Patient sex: M
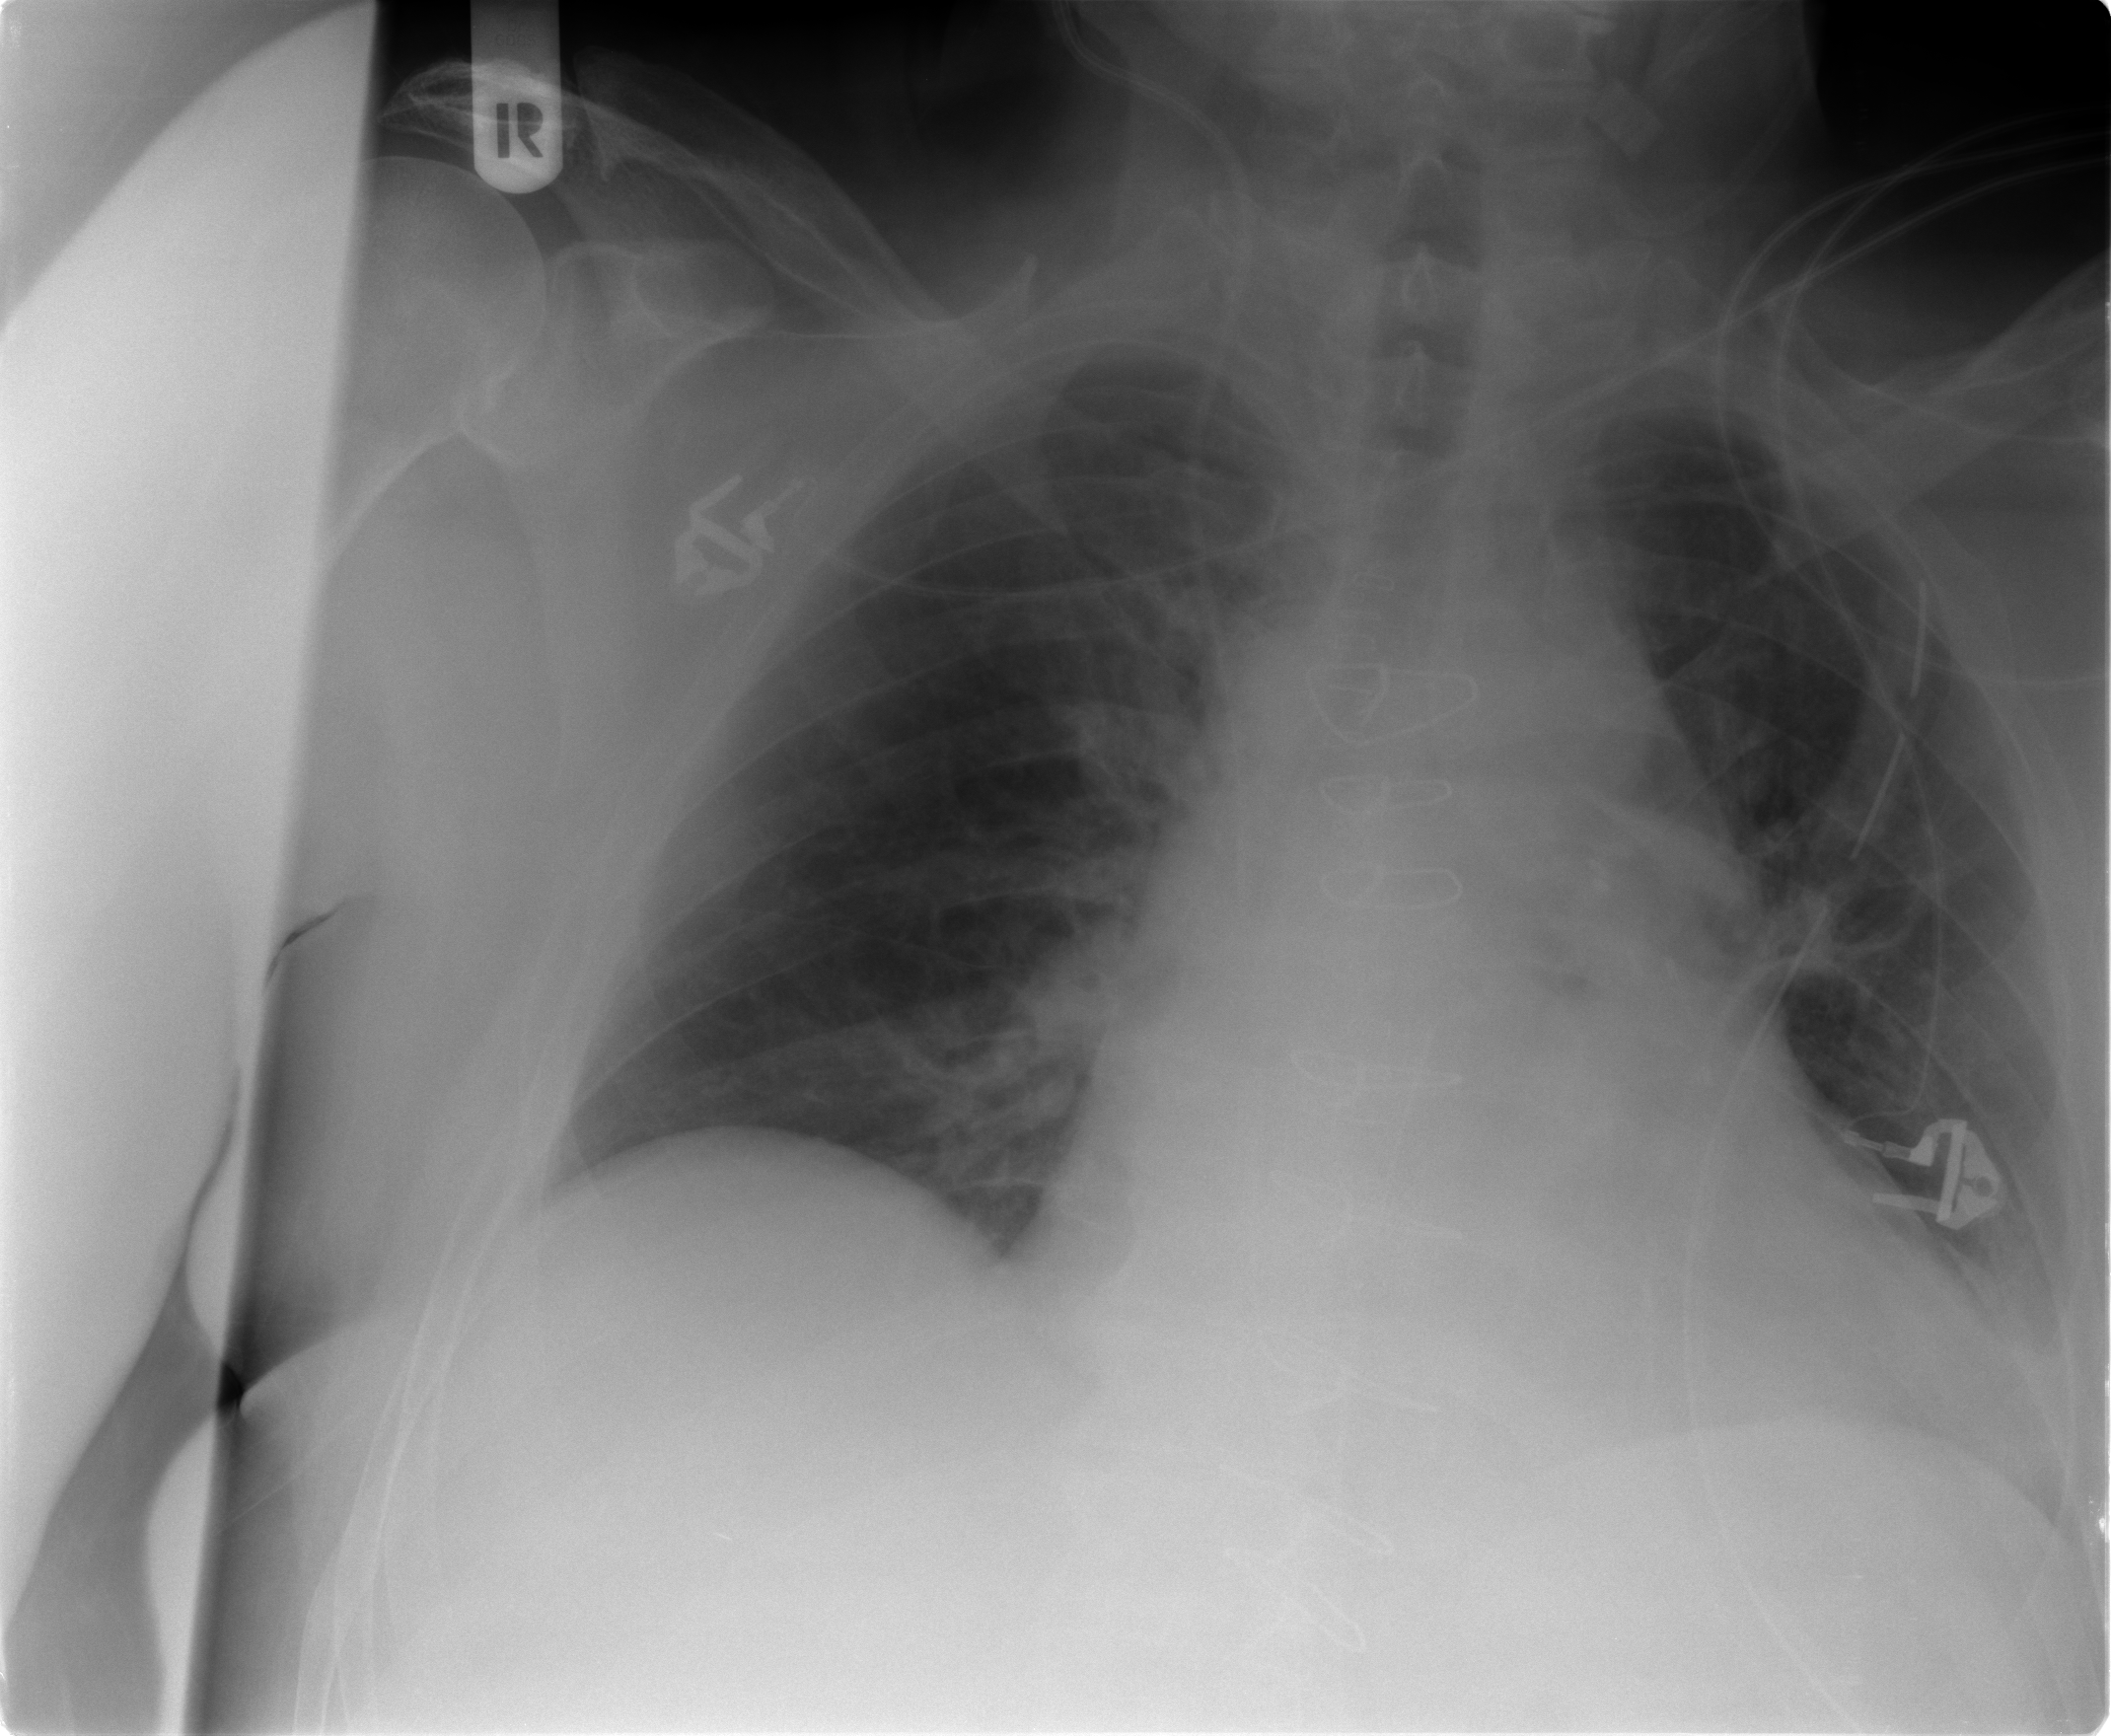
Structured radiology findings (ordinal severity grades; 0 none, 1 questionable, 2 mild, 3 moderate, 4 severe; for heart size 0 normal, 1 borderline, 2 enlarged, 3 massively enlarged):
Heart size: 2
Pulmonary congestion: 2
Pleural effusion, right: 0
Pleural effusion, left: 2
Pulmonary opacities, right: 0
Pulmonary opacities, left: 0
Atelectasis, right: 0
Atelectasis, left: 0